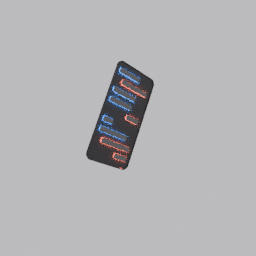
Label: electronics